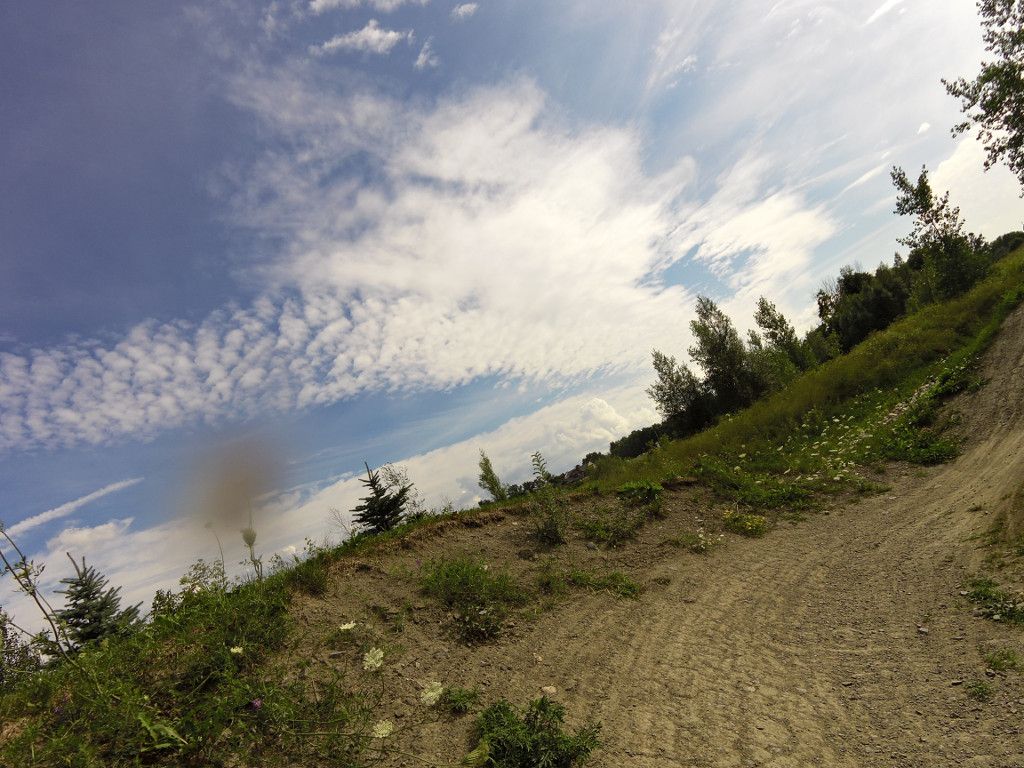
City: ottawa-gatineau